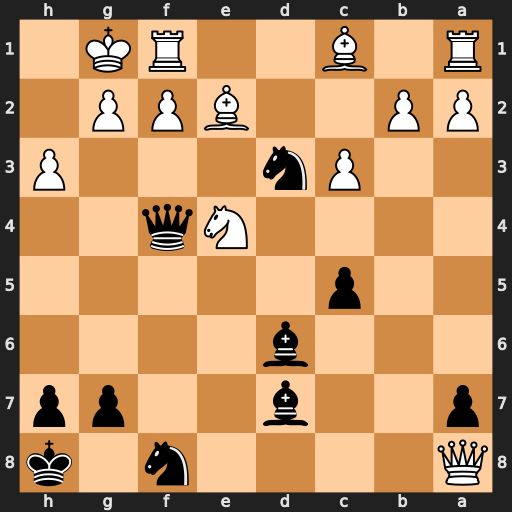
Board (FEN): Q4n1k/p2b2pp/3b4/2p5/4Nq2/2Pn3P/PP2BPP1/R1B2RK1
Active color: b
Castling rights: -
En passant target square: -
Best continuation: Qh2#